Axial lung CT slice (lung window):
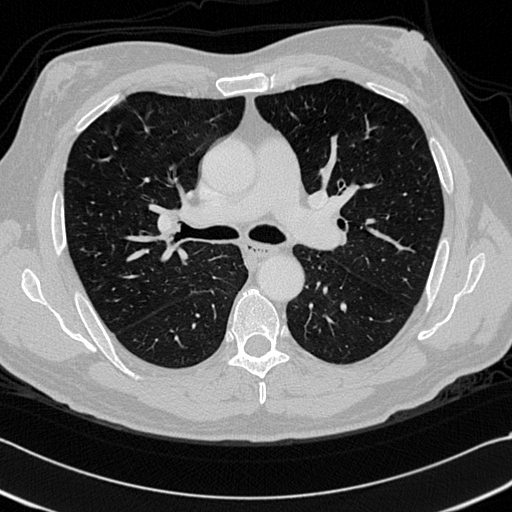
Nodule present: no